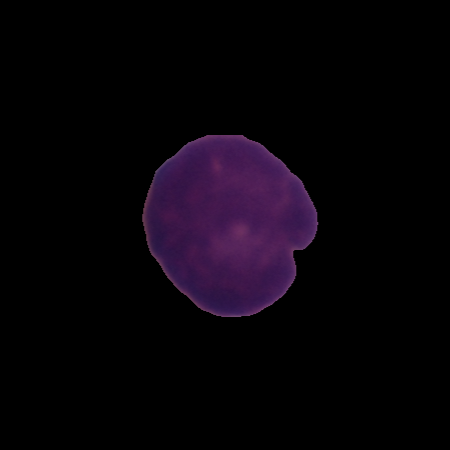
Label: healthy